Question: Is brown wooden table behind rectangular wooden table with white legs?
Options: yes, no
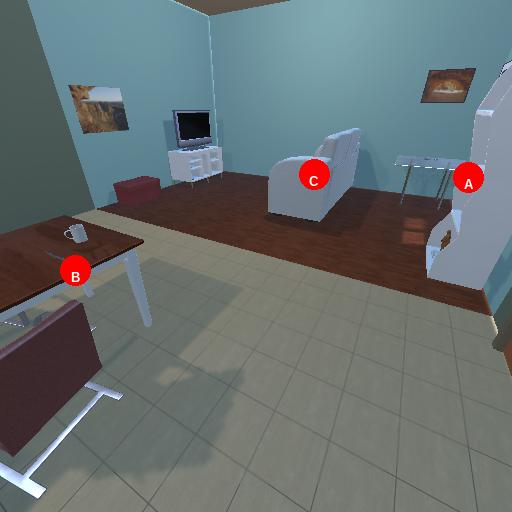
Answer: yes